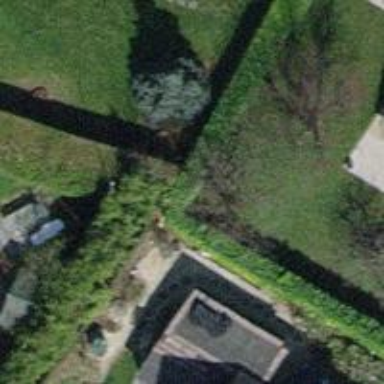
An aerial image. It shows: Hedge acting as barrier.